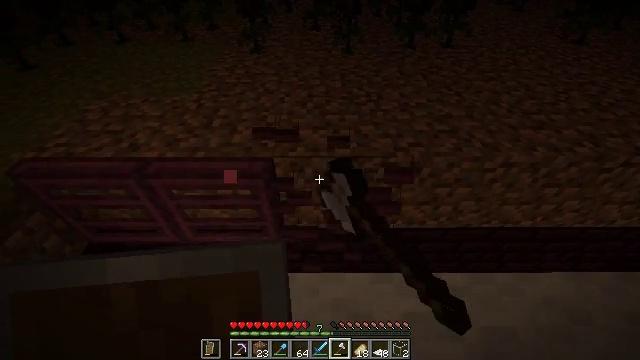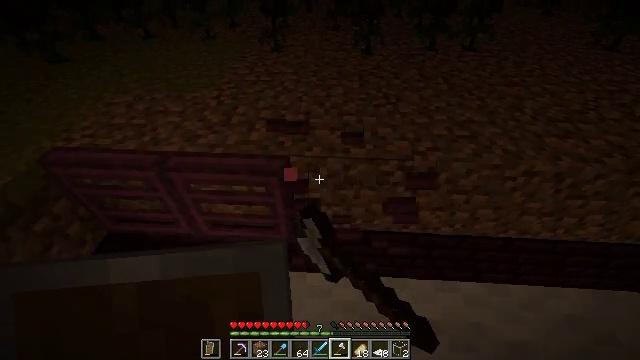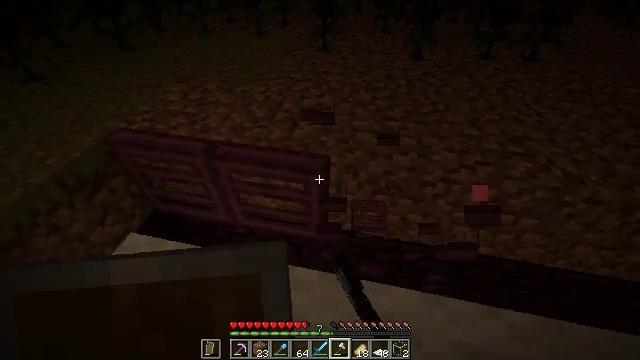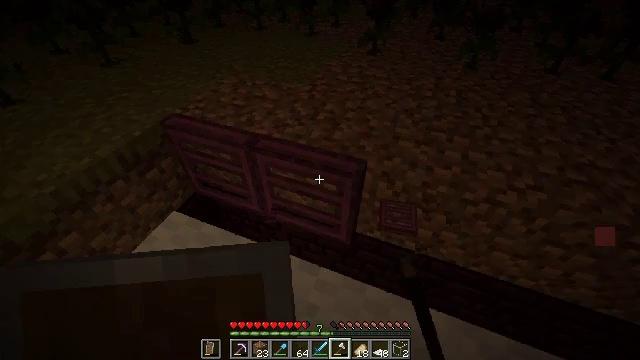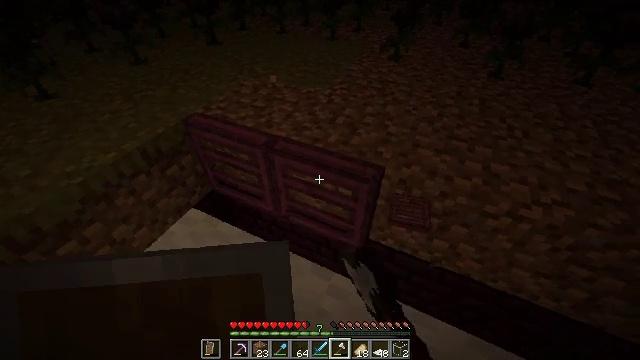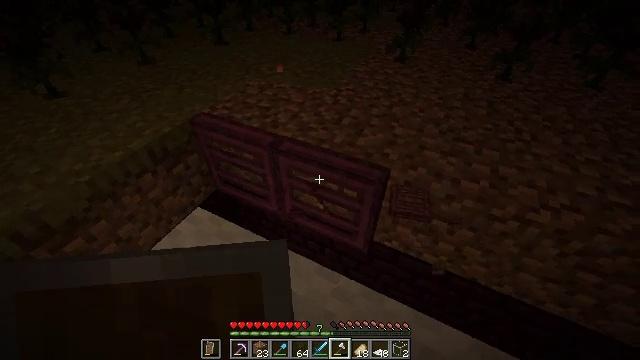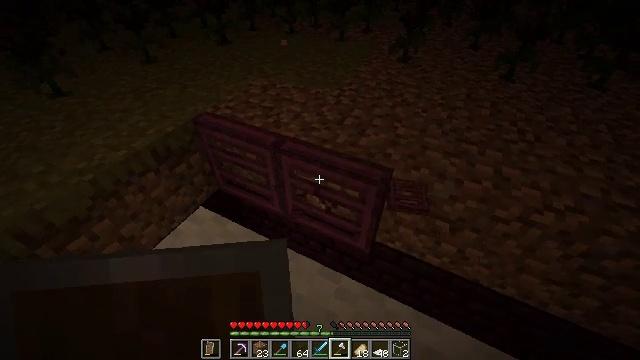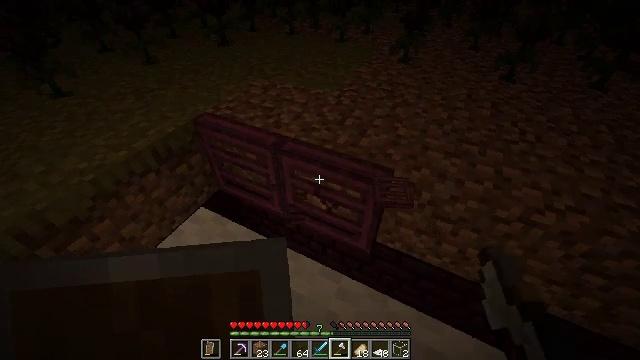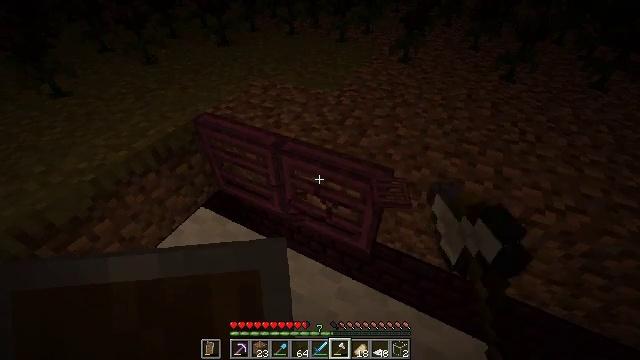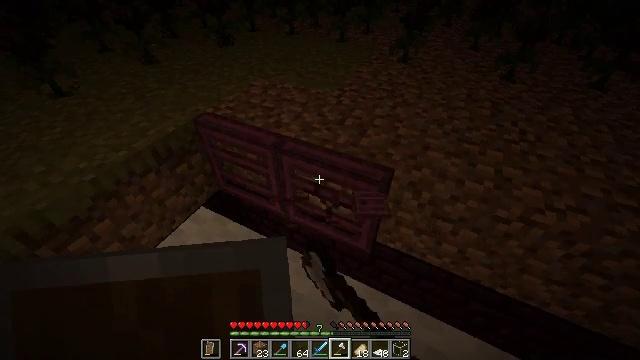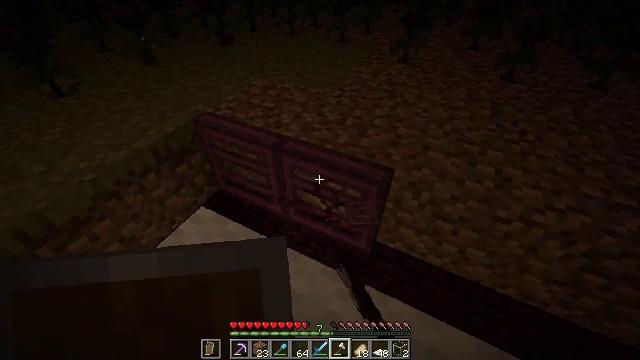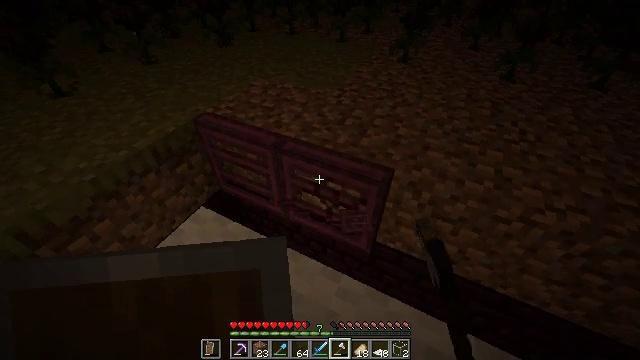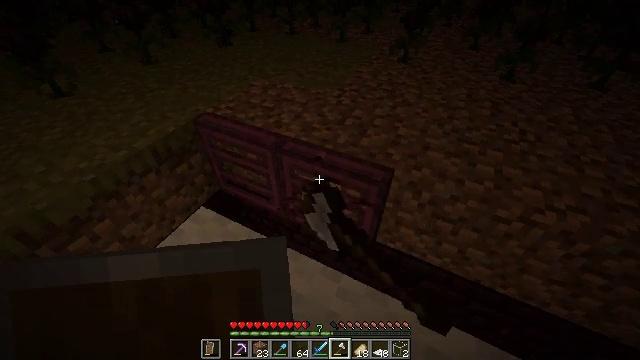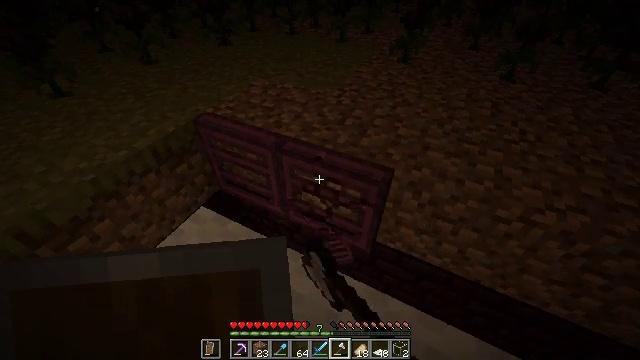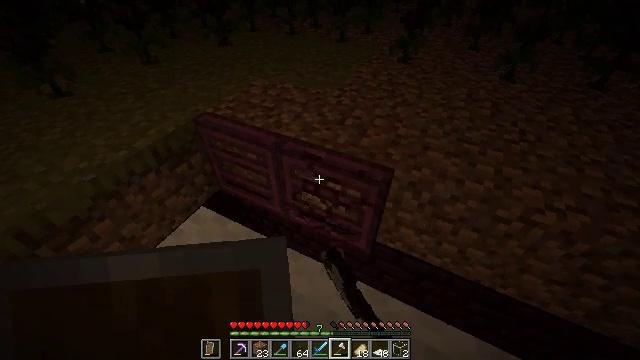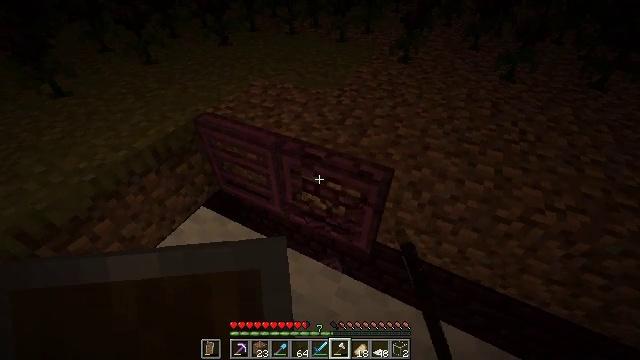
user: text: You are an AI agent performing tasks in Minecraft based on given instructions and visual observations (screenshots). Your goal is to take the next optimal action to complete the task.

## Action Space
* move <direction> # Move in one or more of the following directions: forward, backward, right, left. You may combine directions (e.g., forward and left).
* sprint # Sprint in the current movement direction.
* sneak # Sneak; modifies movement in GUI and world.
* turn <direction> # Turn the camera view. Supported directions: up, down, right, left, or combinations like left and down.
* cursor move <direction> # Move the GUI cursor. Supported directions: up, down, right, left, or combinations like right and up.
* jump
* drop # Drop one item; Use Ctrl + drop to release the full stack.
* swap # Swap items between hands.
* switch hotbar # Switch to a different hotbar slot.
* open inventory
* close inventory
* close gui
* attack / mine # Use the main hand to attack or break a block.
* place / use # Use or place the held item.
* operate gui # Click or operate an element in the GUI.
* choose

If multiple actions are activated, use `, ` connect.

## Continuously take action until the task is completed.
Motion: motion action
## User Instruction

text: Attack the crimson trapdoor to break it.
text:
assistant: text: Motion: move left, sneak, turn left, attack / mine
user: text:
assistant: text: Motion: move left, sneak, turn left, attack / mine
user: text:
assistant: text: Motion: sneak, turn left, attack / mine
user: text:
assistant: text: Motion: sneak, turn left, attack / mine
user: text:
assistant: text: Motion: sneak, turn left, attack / mine
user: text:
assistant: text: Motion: sneak, attack / mine
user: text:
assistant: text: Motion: sneak, attack / mine
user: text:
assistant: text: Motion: sneak, attack / mine
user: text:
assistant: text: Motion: sneak, attack / mine
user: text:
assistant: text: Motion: sneak, attack / mine
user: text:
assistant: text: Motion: sneak, attack / mine
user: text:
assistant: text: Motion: sneak, attack / mine
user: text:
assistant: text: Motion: sneak, attack / mine
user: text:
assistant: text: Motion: sneak, attack / mine
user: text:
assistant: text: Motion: sneak, attack / mine
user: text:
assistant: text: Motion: sneak, attack / mine
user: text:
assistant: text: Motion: sneak, attack / mine
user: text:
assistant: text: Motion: sneak, attack / mine
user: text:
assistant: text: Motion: sneak, attack / mine
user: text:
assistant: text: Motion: sneak, attack / mine
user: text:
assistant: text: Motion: sneak, turn left, attack / mine
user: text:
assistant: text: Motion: sneak, turn left and up, attack / mine
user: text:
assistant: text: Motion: sneak, turn left and up, attack / mine
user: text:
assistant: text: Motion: sneak, turn left and up, attack / mine
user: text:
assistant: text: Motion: sneak, turn left, attack / mine
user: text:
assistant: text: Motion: sneak, attack / mine
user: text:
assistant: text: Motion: sneak, attack / mine
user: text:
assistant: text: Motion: sneak, attack / mine
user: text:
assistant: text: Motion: sneak, attack / mine
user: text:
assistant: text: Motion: sneak, attack / mine